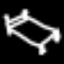
Label: bed